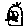
Label: triangle